Field crop: maize
Growth stage: 2
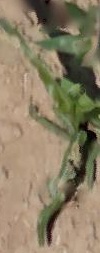
Species: maize